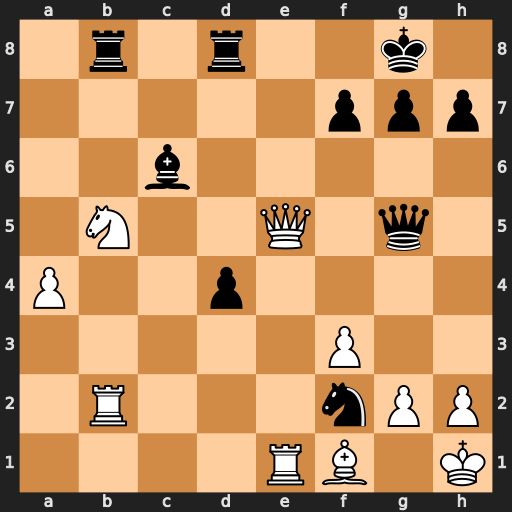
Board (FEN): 1r1r2k1/5ppp/2b5/1N2Q1q1/P2p4/5P2/1R3nPP/4RB1K
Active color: w
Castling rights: -
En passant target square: -
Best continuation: Rxf2 Qxe5 Rxe5